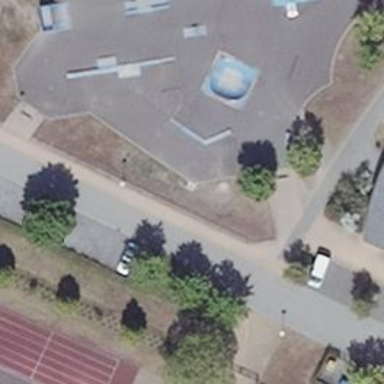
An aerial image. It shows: Sports centre in the leisure land.